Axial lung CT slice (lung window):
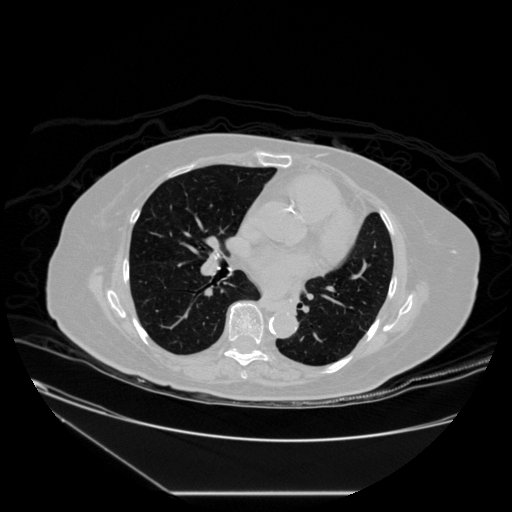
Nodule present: no